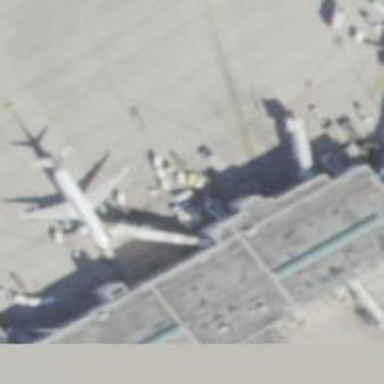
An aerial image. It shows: Airport gate.